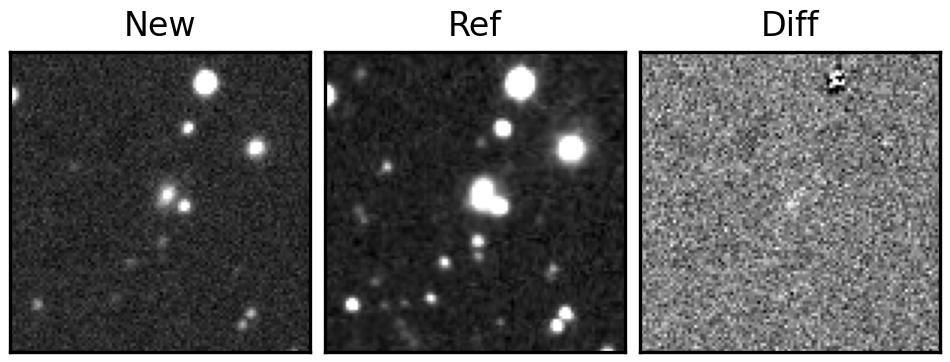
Label: real